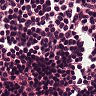
Metastatic tissue present: no